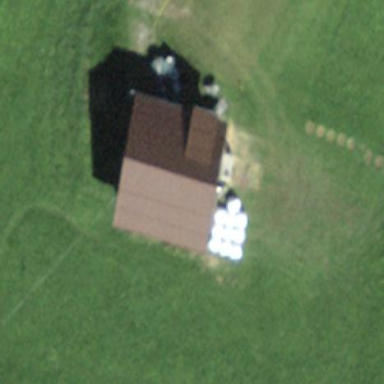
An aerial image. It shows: Barn.